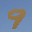
Label: 9